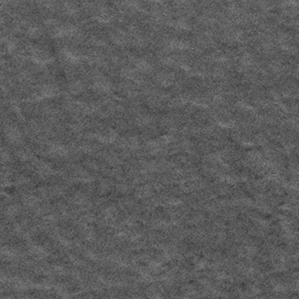
Label: frost